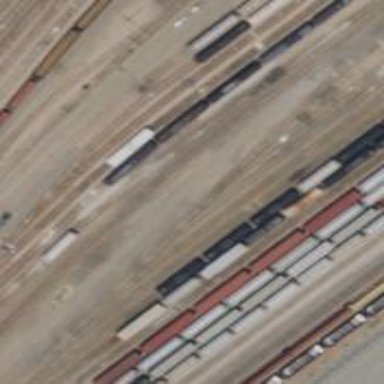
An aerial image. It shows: Railway yard.